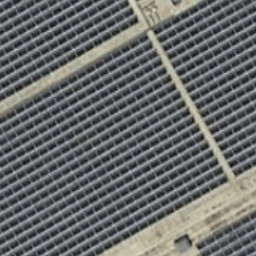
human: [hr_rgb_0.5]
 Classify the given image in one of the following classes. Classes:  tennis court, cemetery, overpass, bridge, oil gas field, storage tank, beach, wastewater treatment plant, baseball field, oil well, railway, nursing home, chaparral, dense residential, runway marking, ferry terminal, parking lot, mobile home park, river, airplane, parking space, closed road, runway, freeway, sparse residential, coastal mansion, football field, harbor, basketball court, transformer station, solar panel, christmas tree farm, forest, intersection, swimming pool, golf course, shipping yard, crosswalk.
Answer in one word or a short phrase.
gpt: solar panel